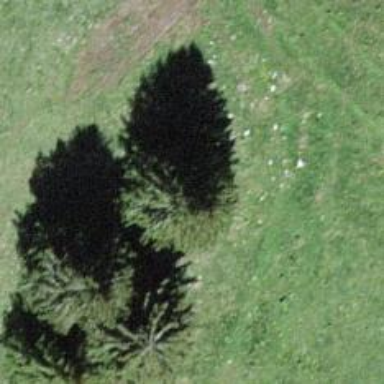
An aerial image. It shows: Needle-leaved tree in nature.